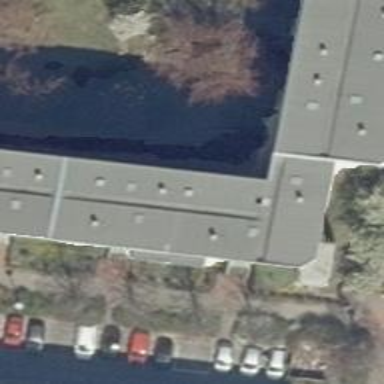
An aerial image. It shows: Apartment building with flat roof.